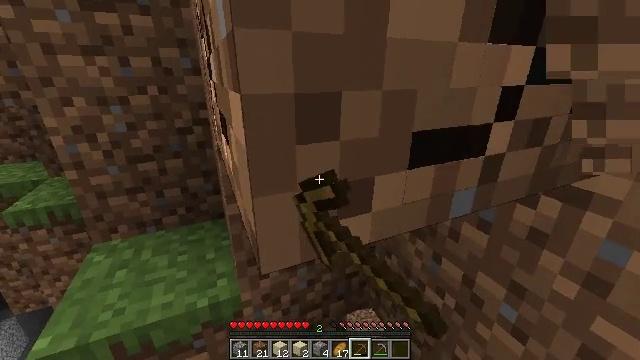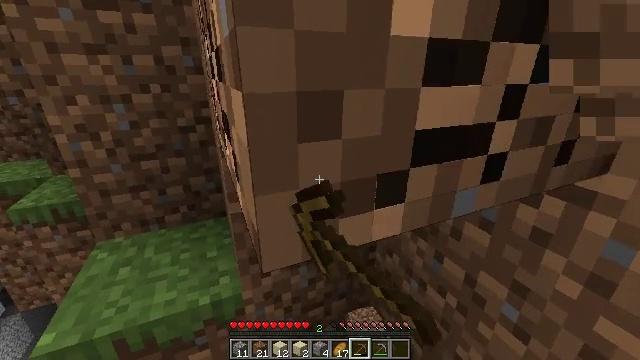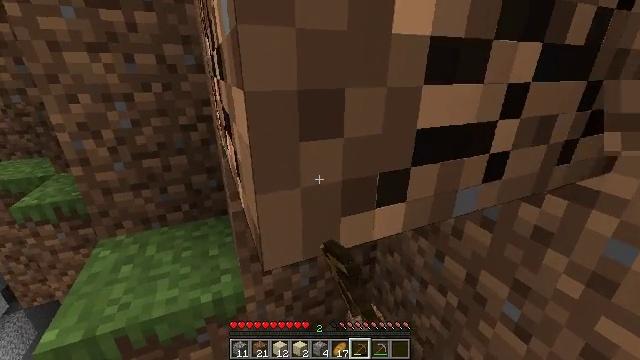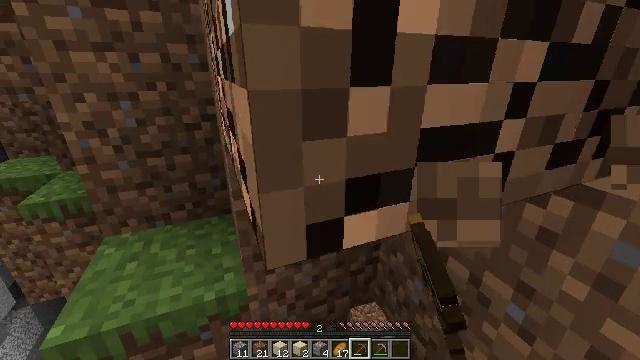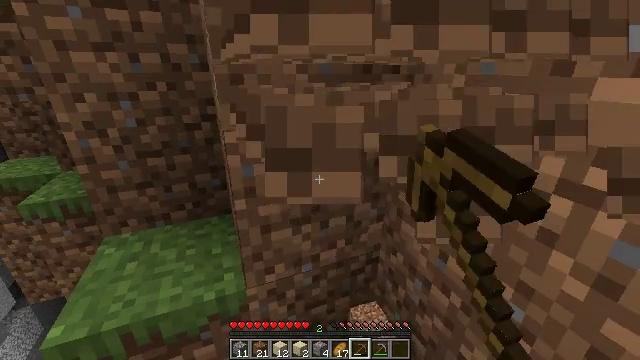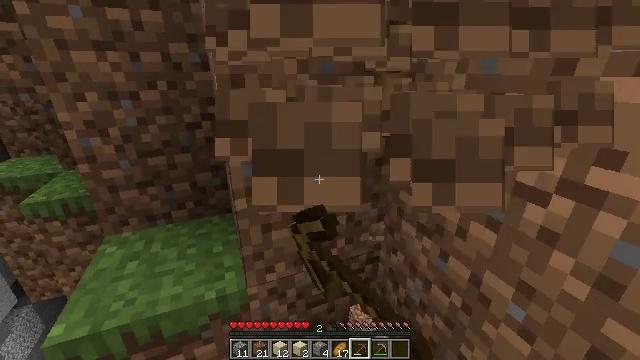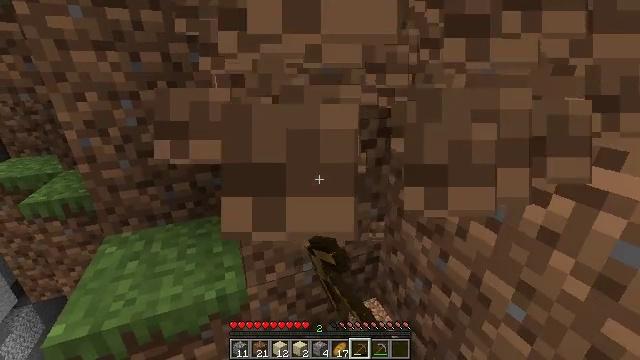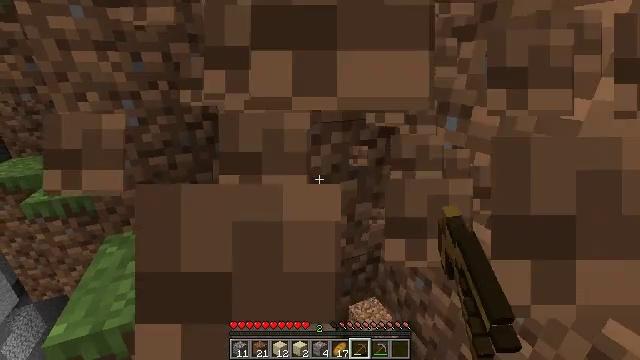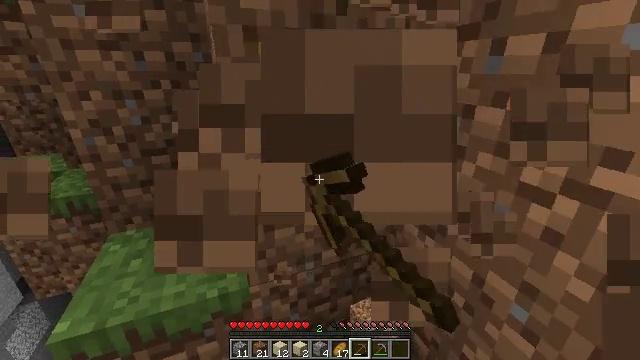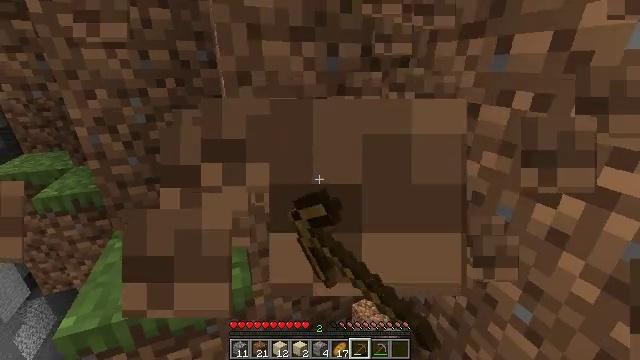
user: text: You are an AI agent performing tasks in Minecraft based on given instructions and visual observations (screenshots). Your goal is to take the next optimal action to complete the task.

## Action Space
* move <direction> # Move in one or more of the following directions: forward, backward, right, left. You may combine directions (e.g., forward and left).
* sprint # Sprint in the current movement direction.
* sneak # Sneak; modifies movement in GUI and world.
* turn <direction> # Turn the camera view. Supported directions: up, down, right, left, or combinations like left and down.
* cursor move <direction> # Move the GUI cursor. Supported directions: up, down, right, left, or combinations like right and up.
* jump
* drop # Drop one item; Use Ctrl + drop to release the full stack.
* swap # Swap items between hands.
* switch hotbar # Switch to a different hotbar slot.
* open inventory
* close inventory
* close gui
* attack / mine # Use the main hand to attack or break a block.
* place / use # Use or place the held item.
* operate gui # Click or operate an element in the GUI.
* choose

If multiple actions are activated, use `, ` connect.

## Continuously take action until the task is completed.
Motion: motion action
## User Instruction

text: Collect the grass block using a shovel.
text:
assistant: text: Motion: sneak, attack / mine
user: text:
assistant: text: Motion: sneak, attack / mine
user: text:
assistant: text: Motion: sneak, attack / mine
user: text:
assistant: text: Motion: sneak, attack / mine
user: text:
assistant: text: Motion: sneak, attack / mine
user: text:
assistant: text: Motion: sneak, attack / mine
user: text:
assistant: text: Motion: sneak, attack / mine
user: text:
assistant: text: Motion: sneak, attack / mine
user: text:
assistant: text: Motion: sneak, attack / mine
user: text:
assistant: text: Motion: sneak, attack / mine